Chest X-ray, AP view. Patient: 63 years old, sex M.
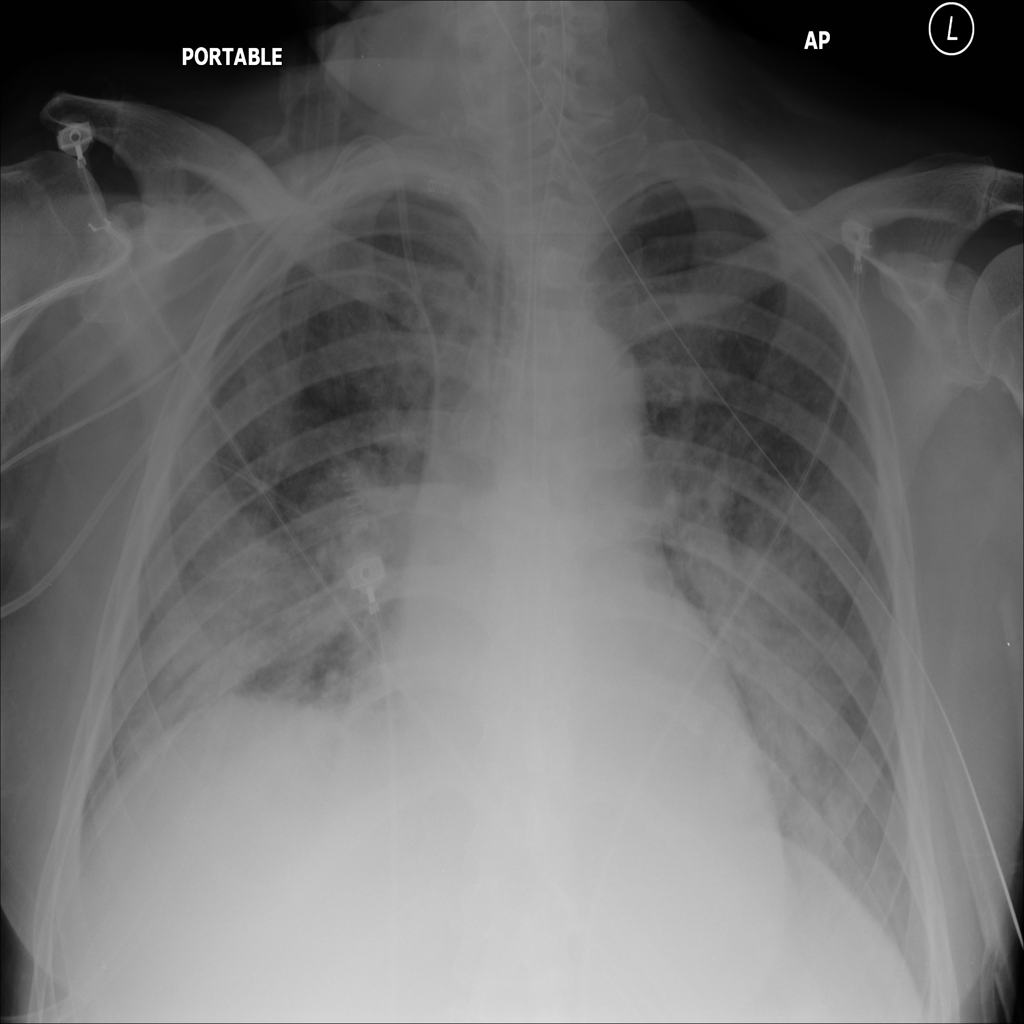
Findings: Infiltration, Nodule